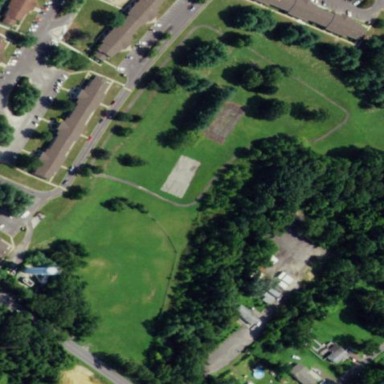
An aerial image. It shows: Recreational ground in the park area.